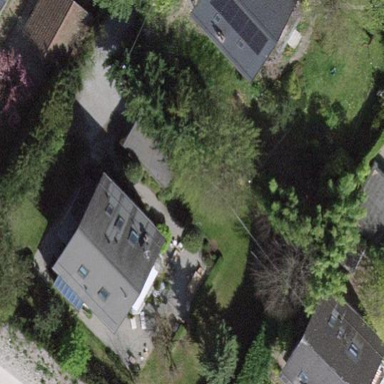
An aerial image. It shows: Garden enclosed by fence.